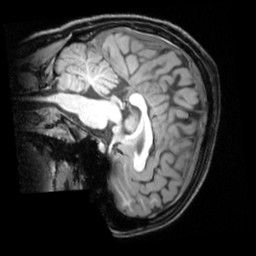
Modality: T1w
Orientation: sagittal
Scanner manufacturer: siemens
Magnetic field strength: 3 T
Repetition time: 1.9 s
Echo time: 0.00397 s